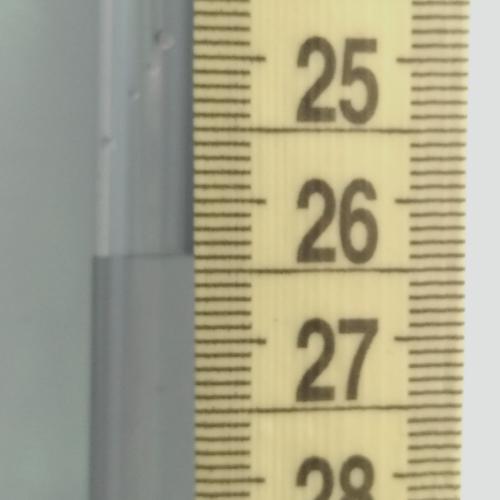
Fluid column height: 26.4 cm